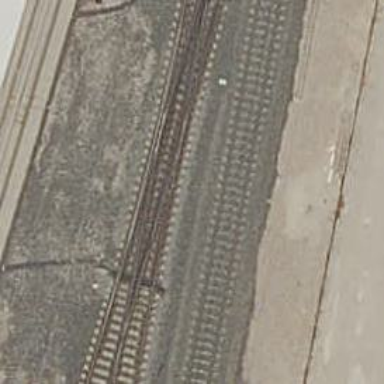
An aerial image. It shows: Rail siding with electrified contact lines.